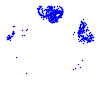
Particle: proton